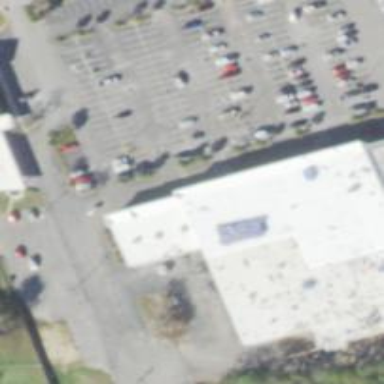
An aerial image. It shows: Parking space is available.